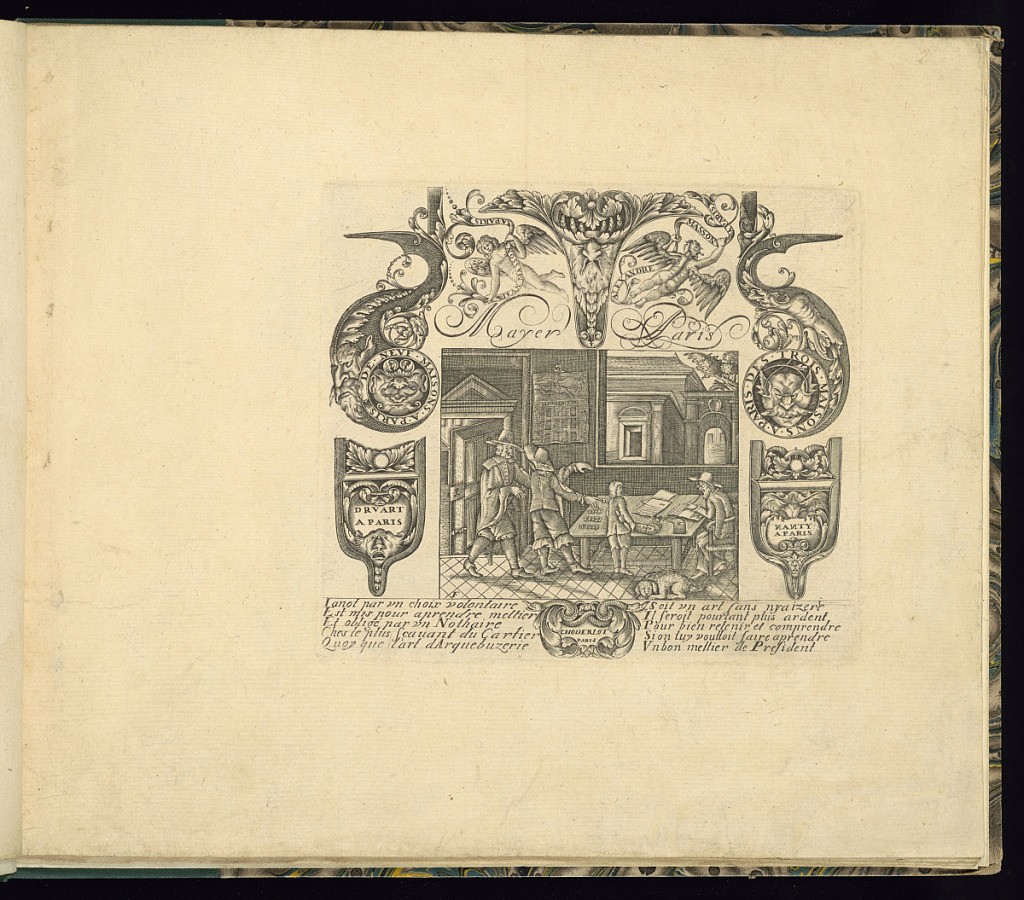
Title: Interior Scene with a Solicitor/ Lawyer surrounded by Names of Parisian Gunmakers
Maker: C. Jacquinet, French, active 1650 – 1660
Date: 1660
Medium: Engraving on laid paper
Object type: Print
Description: In the center, an interior view of a solicitor's office with a man wearing glasses and a hat seated at a desk and writing on a piece of paper. A dog at his feet. Two men and a young boy standing in the room. A large window to the right with a view of buildings. An almanac on the wall. And an open door to the left. Names of gunmakers / gunsmiths in Paris surrounding the scene, lettered within ornament and gun parts. Text lettered below the scene relating to the work of a gunsmith/gunmaker and solicitors. The ornament features grotesque ornament, scrolling leaves (rinceaux), foliate scrolls, mascarons (masks), angels, roundels, armor, and cartouches.